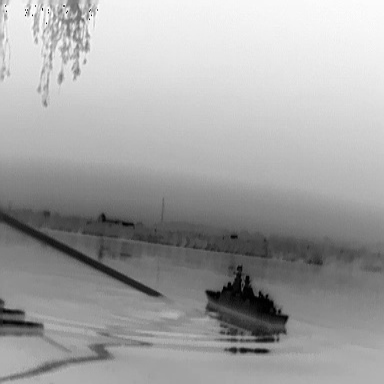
There is a warship in the infrared image.